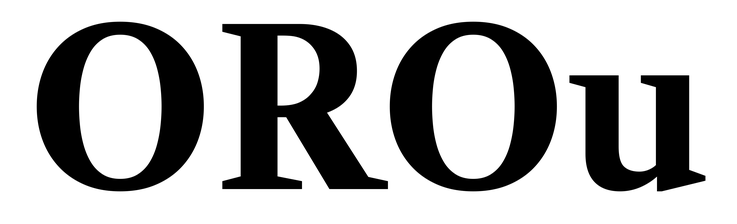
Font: LibreCaslonText_Bold